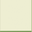
Piece: xx